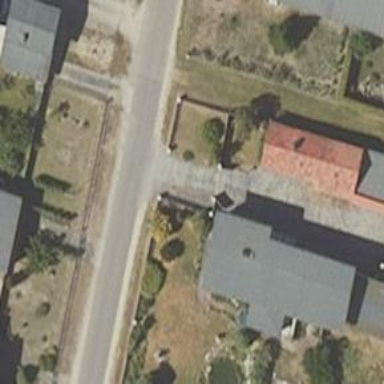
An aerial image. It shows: Driveway leading to service road.